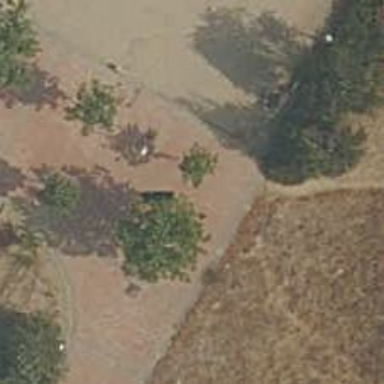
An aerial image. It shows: Pedestrian road.